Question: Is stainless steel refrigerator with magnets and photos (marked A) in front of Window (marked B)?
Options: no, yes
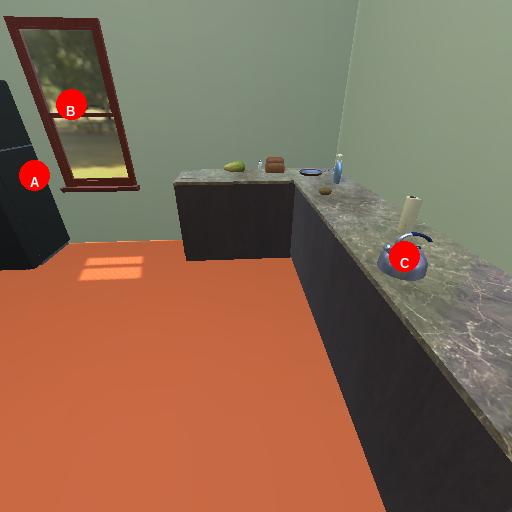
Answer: no